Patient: sex M, age 62
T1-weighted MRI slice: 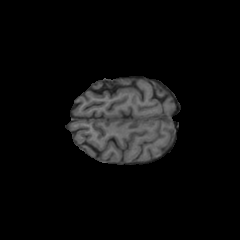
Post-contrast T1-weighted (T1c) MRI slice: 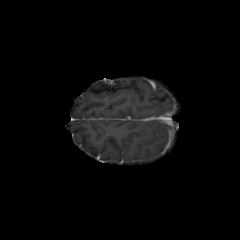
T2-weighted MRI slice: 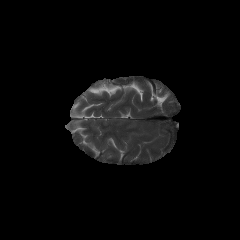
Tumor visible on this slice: no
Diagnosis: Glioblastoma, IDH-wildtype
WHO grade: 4